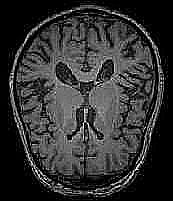
Label: notumor